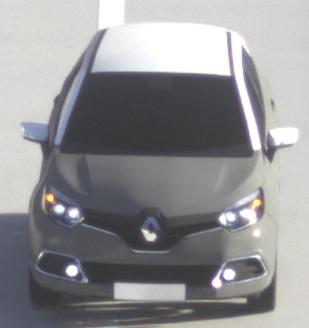
Make: Renault
Model: Captur ENERGY TCe 90
Detailed model: Captur (I)
Model produced from: 2013/06
Model produced until: 2015/05
Doors: 5
Color: gray
Road condition: dry road
Daytime: morning or afternoon
Contrast: medium contrast